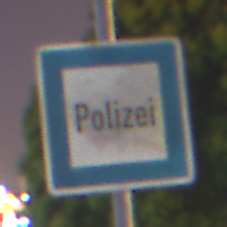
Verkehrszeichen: Polizei
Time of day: Night
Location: Outdoor (Urban)
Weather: PartlyCloudy
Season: NotSpecified
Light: Natural